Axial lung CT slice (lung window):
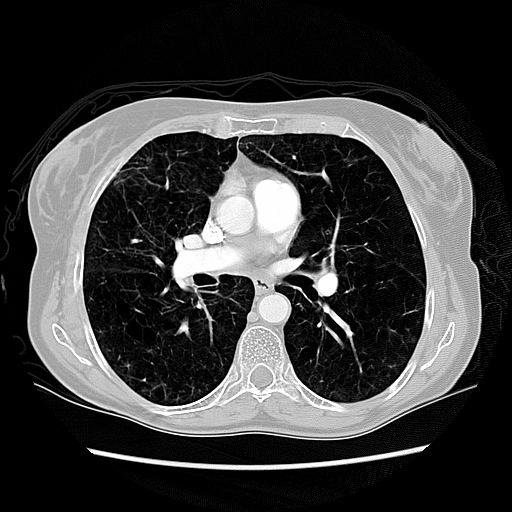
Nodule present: no